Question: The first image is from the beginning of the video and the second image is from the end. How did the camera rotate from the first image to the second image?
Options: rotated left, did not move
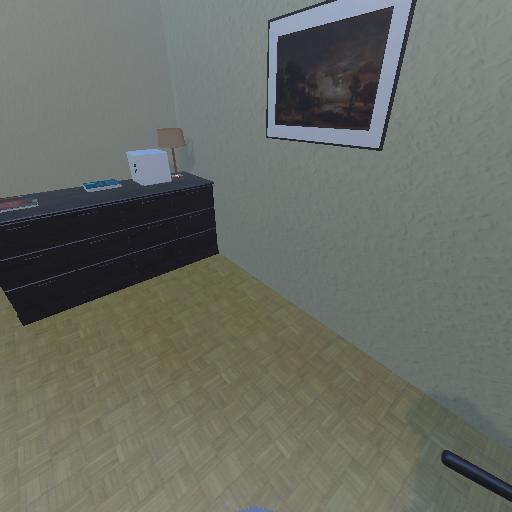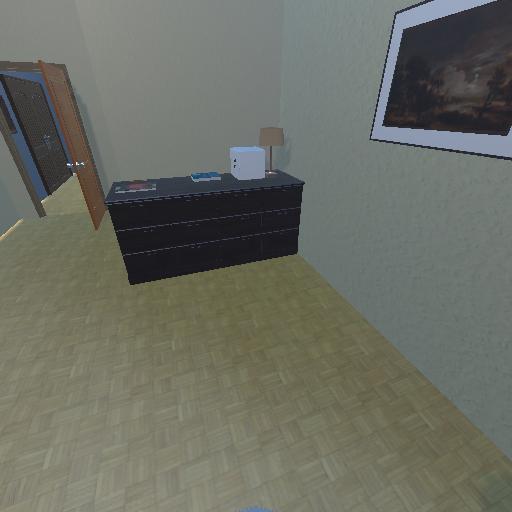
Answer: rotated left